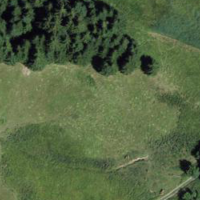
EUNIS habitat code: 23
Species observed at this site:
Filipendula ulmaria